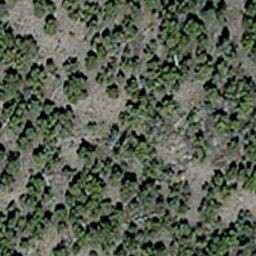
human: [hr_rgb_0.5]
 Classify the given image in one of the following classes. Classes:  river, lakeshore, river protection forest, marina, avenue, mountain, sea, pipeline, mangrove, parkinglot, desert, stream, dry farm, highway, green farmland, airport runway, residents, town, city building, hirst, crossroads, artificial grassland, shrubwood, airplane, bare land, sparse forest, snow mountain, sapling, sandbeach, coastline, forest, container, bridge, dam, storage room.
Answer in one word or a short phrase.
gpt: sparse forest